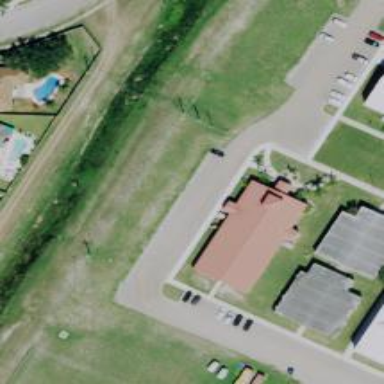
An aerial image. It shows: Driveway leading to service road.